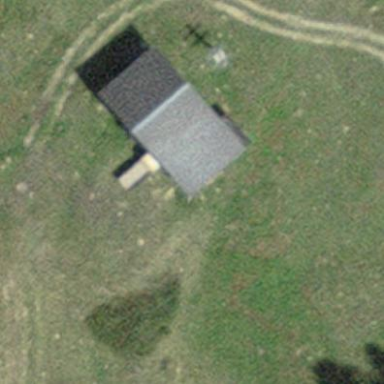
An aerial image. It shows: Building with gabled roof that runs across.